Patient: sex M, age 26
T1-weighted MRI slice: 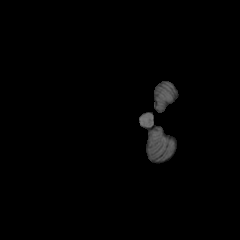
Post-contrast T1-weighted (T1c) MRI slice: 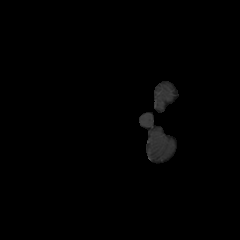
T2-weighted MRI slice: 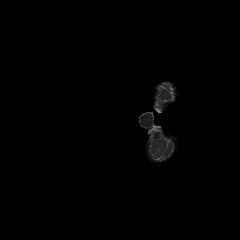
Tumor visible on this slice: no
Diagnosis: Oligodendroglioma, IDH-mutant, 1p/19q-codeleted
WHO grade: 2